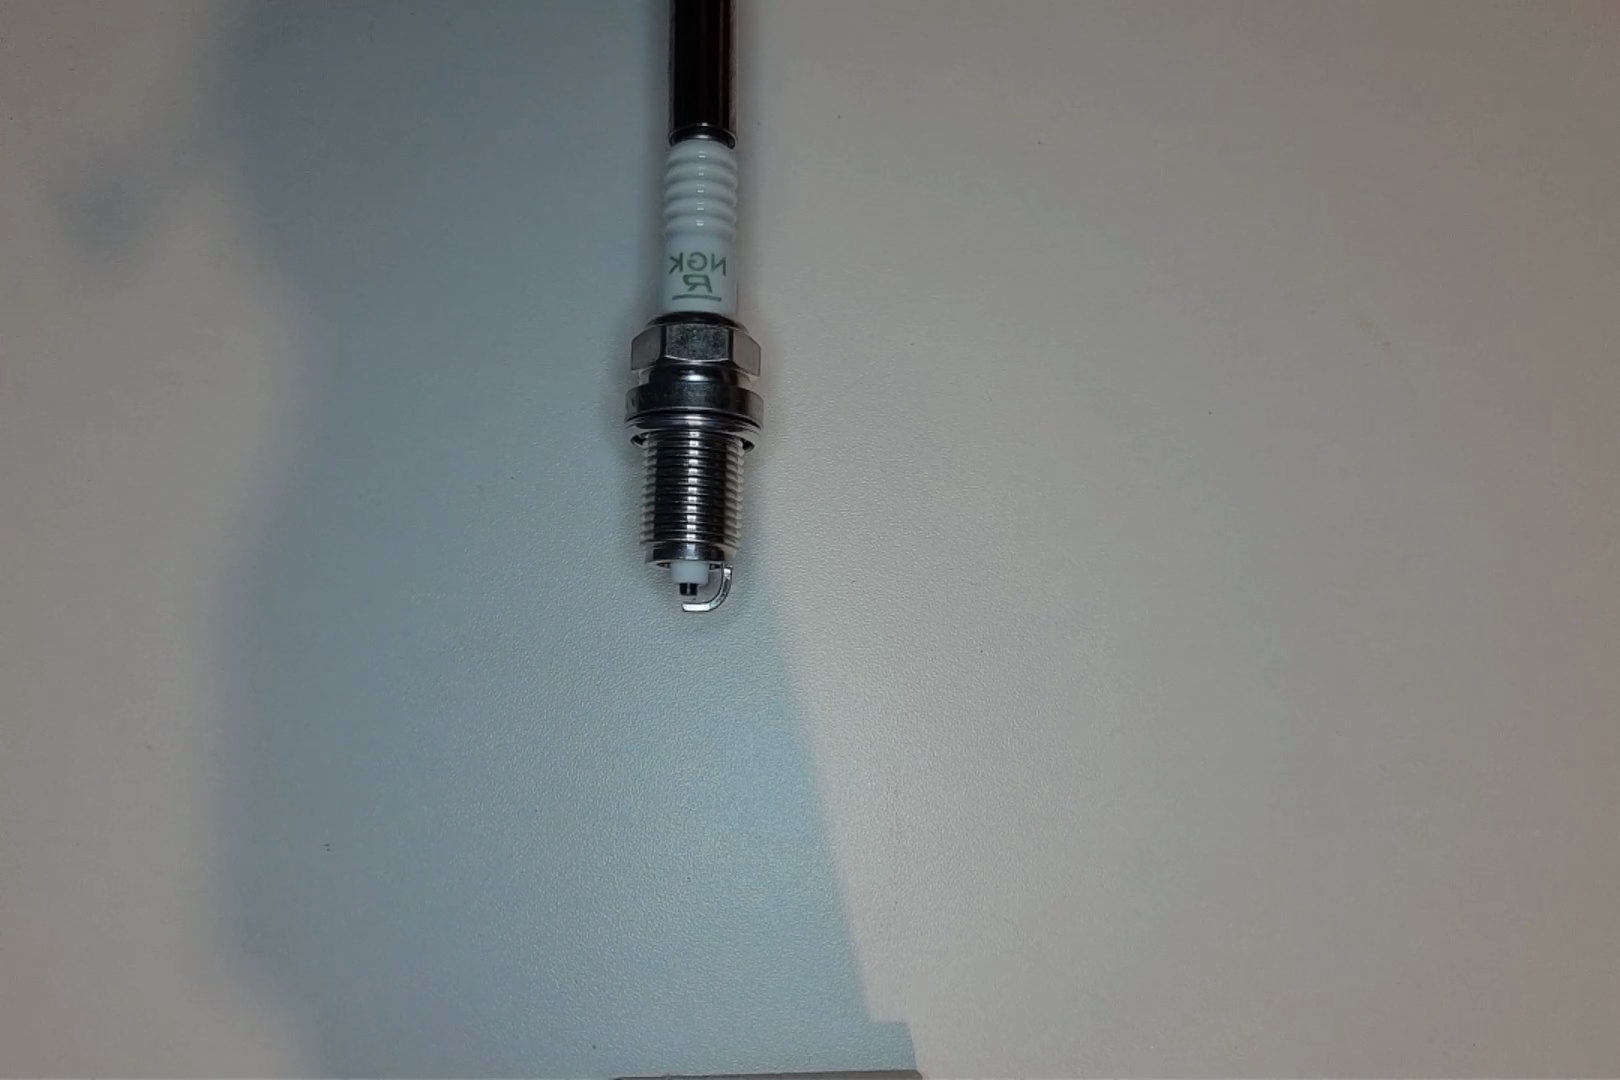
Label: no anomaly